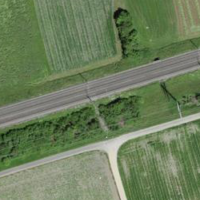
EUNIS habitat code: 52
Species observed at this site:
Prunus spinosa